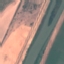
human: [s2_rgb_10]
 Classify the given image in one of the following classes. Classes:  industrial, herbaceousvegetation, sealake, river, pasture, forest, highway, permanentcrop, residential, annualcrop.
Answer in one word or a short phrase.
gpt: River